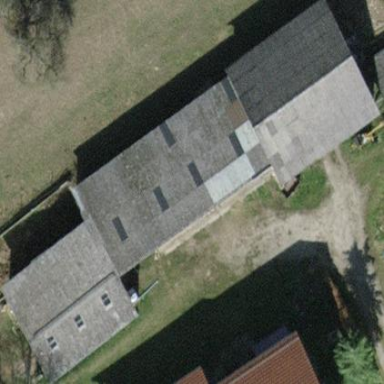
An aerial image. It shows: Farm auxiliary building.